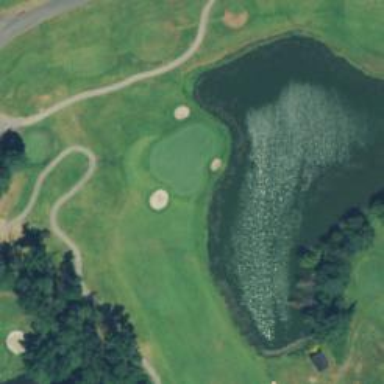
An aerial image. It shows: View of golf hole.